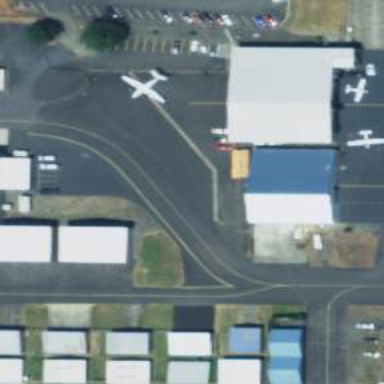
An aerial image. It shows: Image of taxiway at airport.